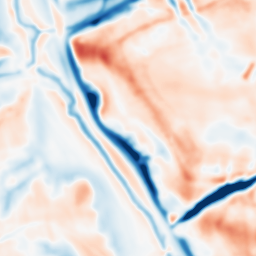
Category: multiscale
Decomposition family: dog
Decomposition parameters: sigma_low: 2
sigma_high: 10
Upsampling method: cubic_mitchell
Upsampling parameters: scale: 2
Upsampling scale: 2